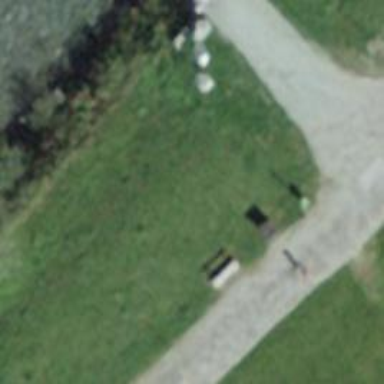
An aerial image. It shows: Bench for seating.